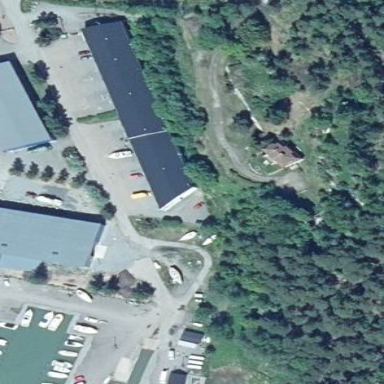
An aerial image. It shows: Commercial building housing boat shop.